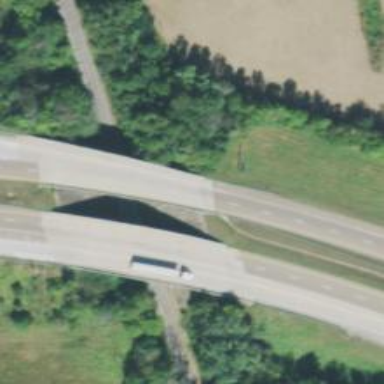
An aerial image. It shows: Motorway bridge.